Question: I have an json response from facebook like this picture.

This is the way i tried to access the likes count 'data.posts.data[0].likes.count' but it kept showing undefined error and i also tried to access comments object like this 'data.posts.data[0].comments.length' it showed the same error. I am stuck here anyone could help me out?
This is my used code to get json
'''
var fburl = "https://graph.facebook.com/128618520547487/?fields=posts.fields(picture,comments,likes,source,link,message)&access_token=CAACEdEose0cBAFOZAdI3zIOmKwkCi2tUZCAl2tpuIyh3WuE5B4njTviyzk4msgZCnKBVTNuXh2FQTf4XkfatgVHYer43TTw2kqV2vxHsjNbjbjiUPKToBrCpUP6ZBhVbr00GQTqjcCynzdGHHObe8OwYK7UMXLcZD";
var data;
$('.home-blog').append('<img class="lo" src="<?= BASE_PATH ?>img/loader6.gif"/>');
$.getJSON(fburl, function(json){
}).done(function( data ) {
$('.lo').remove();
for(var i = 0;i<10; i++){
if(data.posts.data[i].picture != undefined){
console.log(data.posts.data[i].likes.count);
}
}
})
.fail(function( jqxhr, textStatus, error ) {
$('.lo').remove();
$('.home-blog').append('<div class="home-blog-slot"><h2>Error while loading!!! please Click refresh or F5</h2></div>');
});
'''
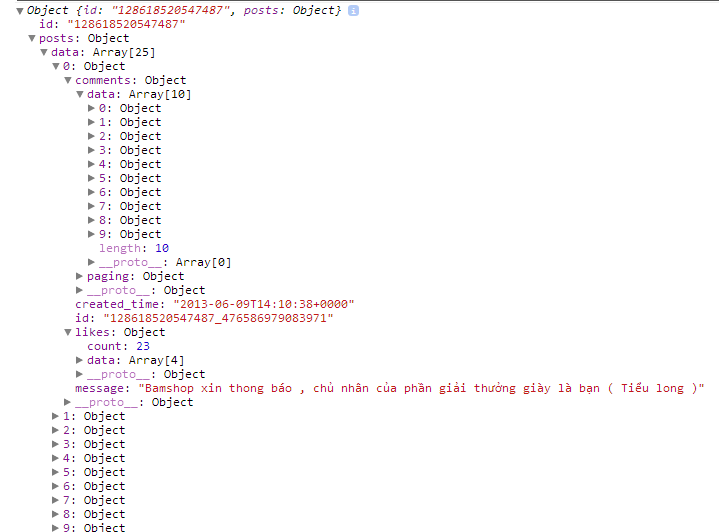
Answer: It works fine when I do it like this:
'''
<script src="//ajax.googleapis.com/ajax/libs/jquery/1.9.1/jquery.min.js"></script>
<script>
$(document).ready(function () {
$.ajax("https://graph.facebook.com/128618520547487/?fields=posts.fields(picture,comments,likes,source,link,message)&access_token=CAACEdEose0cBAFOZAdI3zIOmKwkCi2tUZCAl2tpuIyh3WuE5B4njTviyzk4msgZCnKBVTNuXh2FQTf4XkfatgVHYer43TTw2kqV2vxHsjNbjbjiUPKToBrCpUP6ZBhVbr00GQTqjcCynzdGHHObe8OwYK7UMXLcZD", {
dataType: "jsonp",
jsonp: 'callback',
success: function (json) {
console.log(json.posts.data[0].likes.count);
}
});
});
</script>
'''
You MUST use 'jsonp' when accessing files that are not on your own server. Please read <URL>.